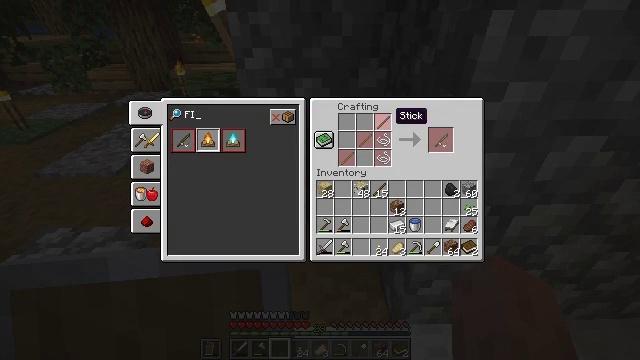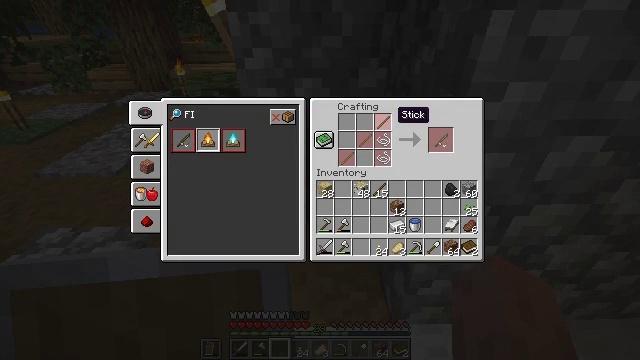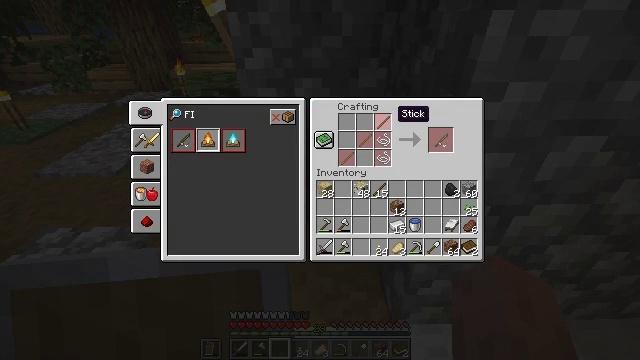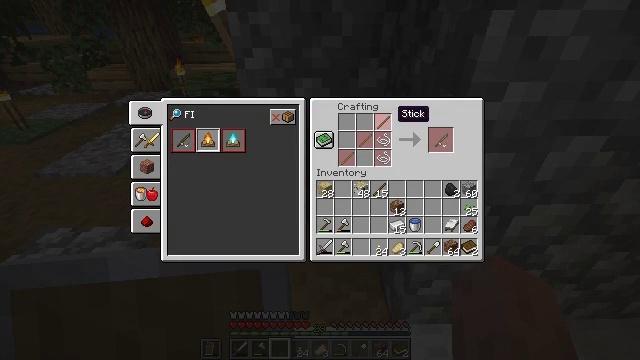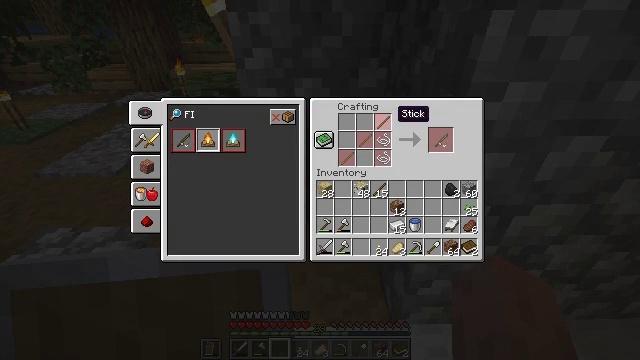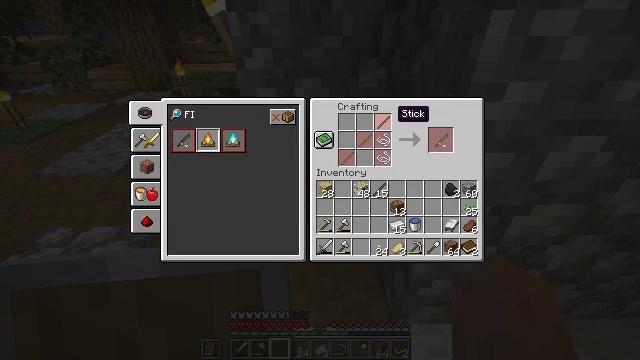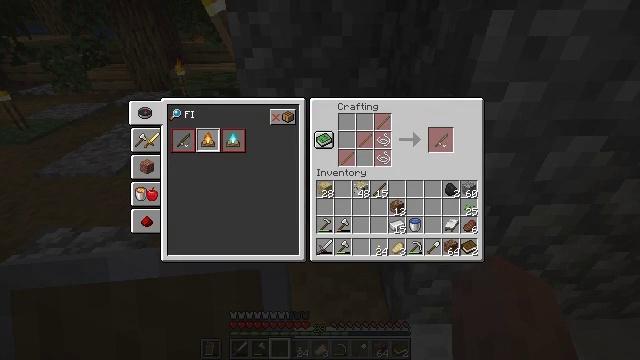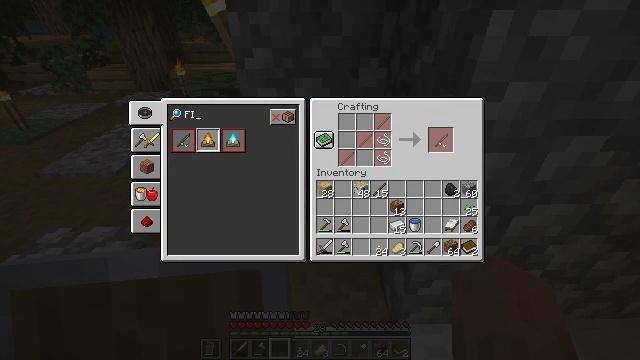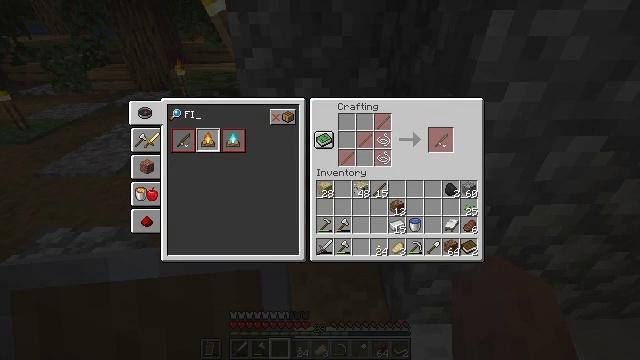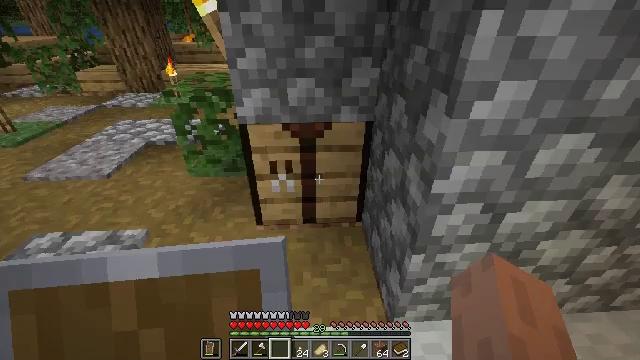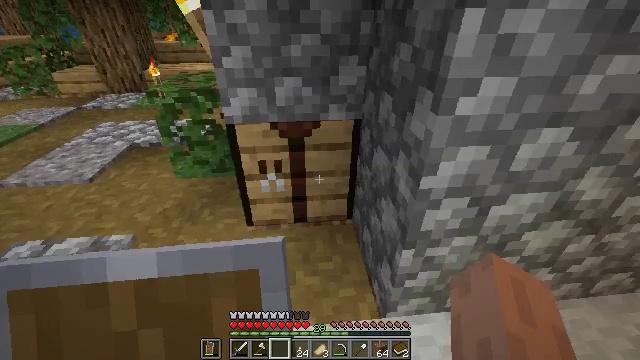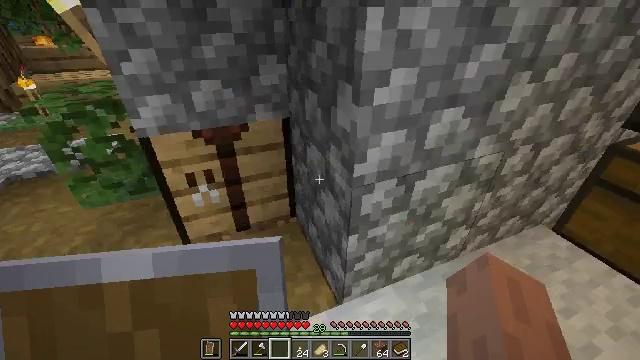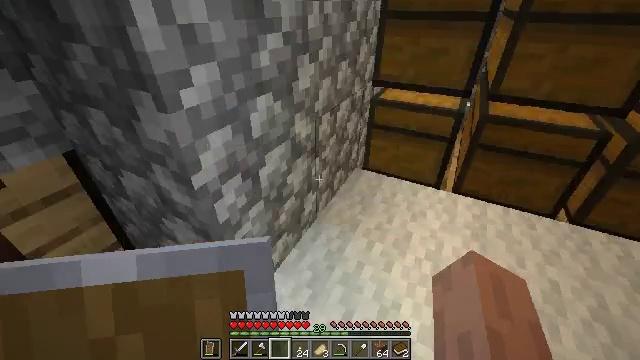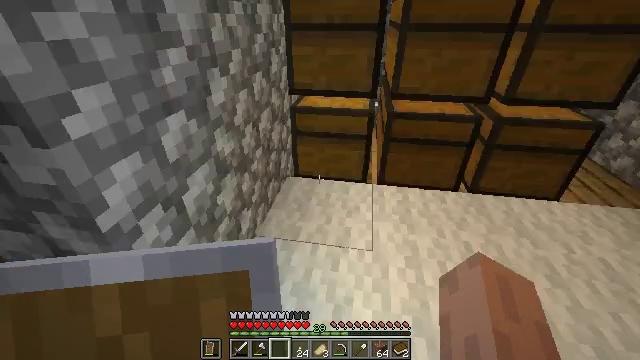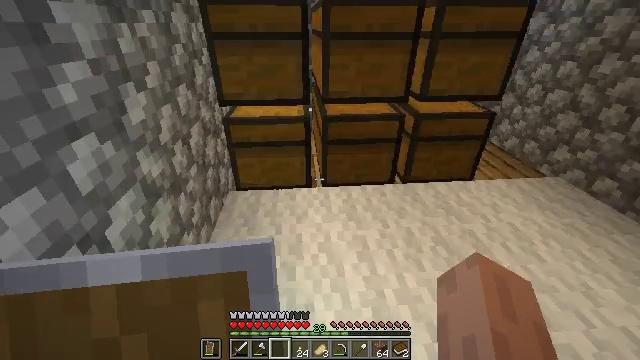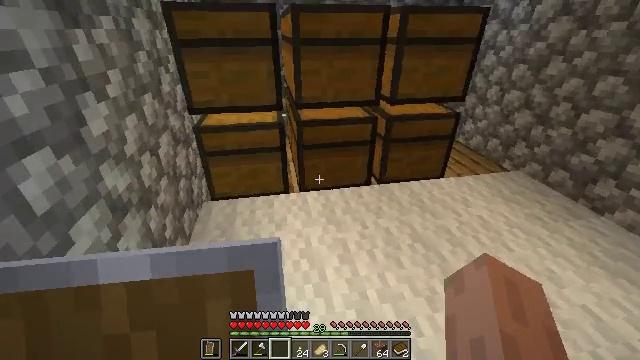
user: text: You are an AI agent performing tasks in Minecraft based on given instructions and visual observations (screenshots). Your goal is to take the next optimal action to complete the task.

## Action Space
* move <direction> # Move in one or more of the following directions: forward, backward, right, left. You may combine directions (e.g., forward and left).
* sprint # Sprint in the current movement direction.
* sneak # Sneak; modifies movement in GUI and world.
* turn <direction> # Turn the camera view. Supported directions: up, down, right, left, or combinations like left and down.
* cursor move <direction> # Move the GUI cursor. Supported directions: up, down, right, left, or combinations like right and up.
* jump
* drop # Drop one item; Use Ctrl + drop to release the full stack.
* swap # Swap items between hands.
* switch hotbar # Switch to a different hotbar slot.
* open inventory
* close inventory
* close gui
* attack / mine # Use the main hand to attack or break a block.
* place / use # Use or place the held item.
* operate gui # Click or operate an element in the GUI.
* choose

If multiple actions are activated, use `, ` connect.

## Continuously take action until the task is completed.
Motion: motion action
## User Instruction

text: Interact with the crafting table and craft a fishing rod.
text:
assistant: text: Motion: no_op
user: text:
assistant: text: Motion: no_op
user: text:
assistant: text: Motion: no_op
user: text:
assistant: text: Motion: no_op
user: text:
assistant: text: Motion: no_op
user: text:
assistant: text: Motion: no_op
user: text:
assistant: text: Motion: no_op
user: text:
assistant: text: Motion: no_op
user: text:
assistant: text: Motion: cursor move right
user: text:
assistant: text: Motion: turn right, close gui
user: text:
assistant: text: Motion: turn right
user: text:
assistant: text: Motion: turn right and down
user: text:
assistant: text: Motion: turn right and up
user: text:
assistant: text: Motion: turn right and up
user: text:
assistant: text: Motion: turn right and up
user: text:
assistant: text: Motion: turn right and up
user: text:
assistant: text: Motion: move forward, turn right and up
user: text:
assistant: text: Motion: move forward, turn right and up
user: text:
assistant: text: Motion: move forward, turn right and up
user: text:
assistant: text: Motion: move forward, turn right and up
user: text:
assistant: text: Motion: move forward, turn up
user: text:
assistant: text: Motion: move forward, turn right and up
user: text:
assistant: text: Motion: move forward, turn right and up
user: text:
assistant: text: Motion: move forward, turn right and up
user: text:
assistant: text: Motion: no_op
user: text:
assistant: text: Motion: no_op
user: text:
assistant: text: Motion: turn down
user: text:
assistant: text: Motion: turn down
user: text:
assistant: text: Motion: turn down
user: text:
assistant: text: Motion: turn down